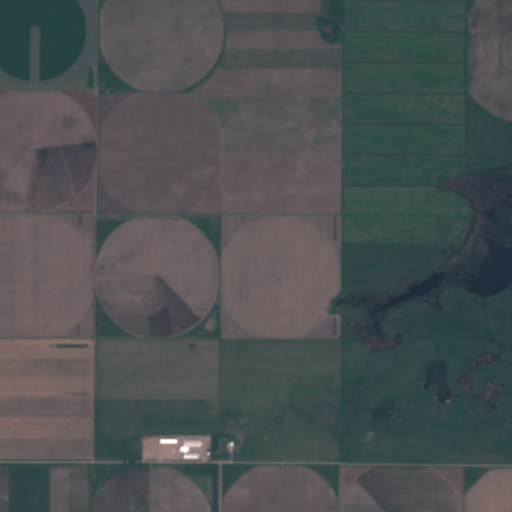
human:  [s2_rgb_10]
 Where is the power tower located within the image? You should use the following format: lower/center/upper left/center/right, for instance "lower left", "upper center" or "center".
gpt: The power tower is located in the lower of the image.
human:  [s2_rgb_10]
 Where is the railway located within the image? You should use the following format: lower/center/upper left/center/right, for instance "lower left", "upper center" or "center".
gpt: The railway is located in the lower of the image.
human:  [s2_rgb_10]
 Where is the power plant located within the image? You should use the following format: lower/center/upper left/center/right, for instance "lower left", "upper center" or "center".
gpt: There is no power plant in the image.